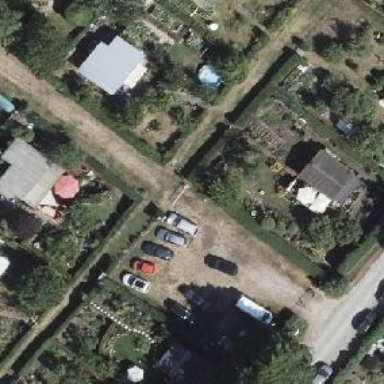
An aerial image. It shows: Plot within allotments.